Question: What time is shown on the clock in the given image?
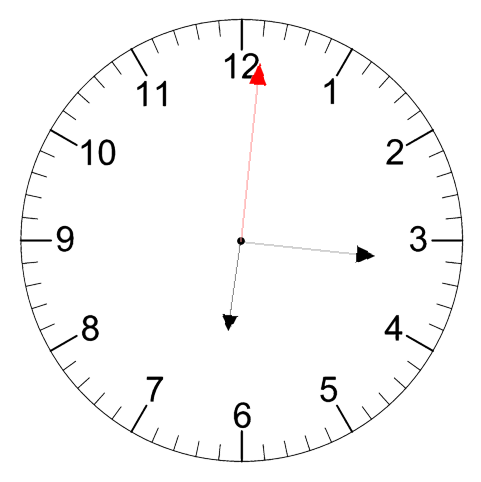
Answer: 06:16:01